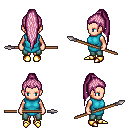
a pixel art fantasy rpg character, female body template, human, light skin, teal tunic, teal pants, pink extra-long topknot hairstyle, gold boots, spear, four views (front, back, left, right), 2x2 character sprite sheet, small pixel art, hard edges, no anti-aliasing